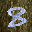
Label: 8